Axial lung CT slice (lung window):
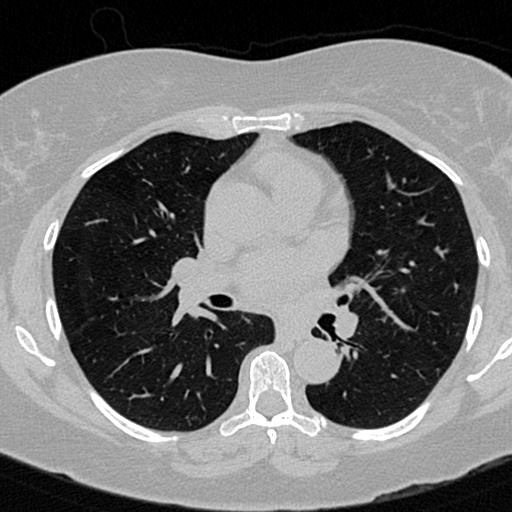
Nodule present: no